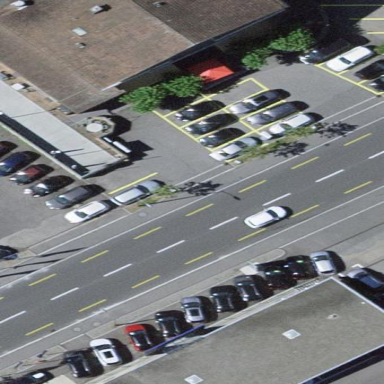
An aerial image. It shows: Parking area with surface.